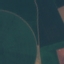
Land use / land cover class: AnnualCrop